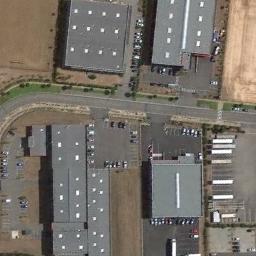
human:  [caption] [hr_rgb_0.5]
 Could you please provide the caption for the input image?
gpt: The industrial area has some workshops and parking lots and a road goes through the industrial area .

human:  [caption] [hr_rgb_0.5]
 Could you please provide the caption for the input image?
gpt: There are not many houses in the industrial area .

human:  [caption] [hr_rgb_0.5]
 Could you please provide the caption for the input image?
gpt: Many houses of different shapes are in the industrial area .

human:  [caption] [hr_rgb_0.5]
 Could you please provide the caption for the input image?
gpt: In an industrial area, There are neatly planned factories and roads, Large parking lots, And green belts .

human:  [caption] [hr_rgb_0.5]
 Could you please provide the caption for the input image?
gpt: There are some black buildings and brown bare land on the industrial area .